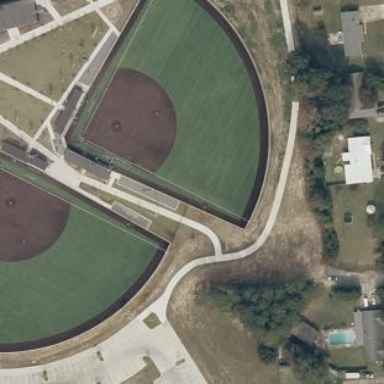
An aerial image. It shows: Baseball pitch for leisure land activities.